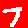
Digit: 7